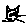
Label: cat